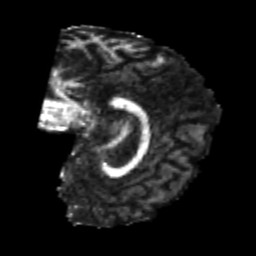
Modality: FA
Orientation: sagittal
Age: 26
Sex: male
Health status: healthy
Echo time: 0.074 s